Field crop: maize
Growth stage: 2
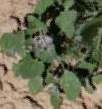
Species: chenopodium